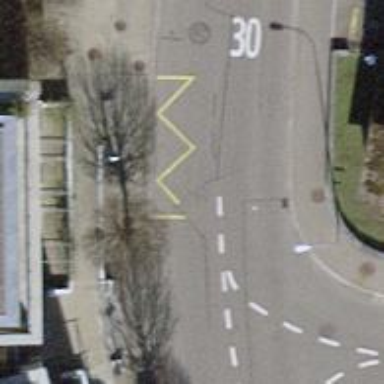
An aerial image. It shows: Bus stop with platform for public transport.